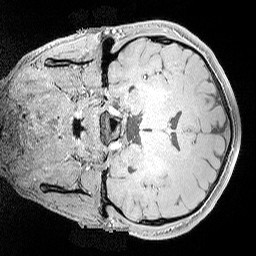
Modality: MP2RAGE
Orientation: coronal
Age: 40
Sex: male
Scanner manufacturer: siemens
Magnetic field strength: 3 T
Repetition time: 5 s
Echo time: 0.00298 s